Question: I'm deploying an application built with VS 2010 Express edition via ClickOnce.
I have associated some file extensions using the options provided in the Publish section of the project's properties.
When I install the application, the associated file extension icons appear normally in Explorer but, when the user tries to open a file in my application, the associated icons appear blank.

The relative code section is the following:
'''
Dim dialog As New OpenFileDialog
With dialog
.AddExtension = True
.CheckFileExists = True
.CheckPathExists = True
.DefaultExt = "pss"
.FileName = String.Empty
.Filter = "Data files|*.pss|All files (*.*)|*.*"
.FilterIndex = 0
.InitialDirectory = MySettings.SavePath
.Multiselect = False
.ValidateNames = True
If .ShowDialog(Me) = Windows.Forms.DialogResult.OK Then
OpenFile(.FileName)
End If
End With
'''
I was always under the impression that OpenFileDialog is a wrapper for Explorer, but for some reason the icons don't appear correct.
Does anyone have any idea how to correct the problem?
: The behaviour is only relevant to Windows 7. Windows XP behaves normally.
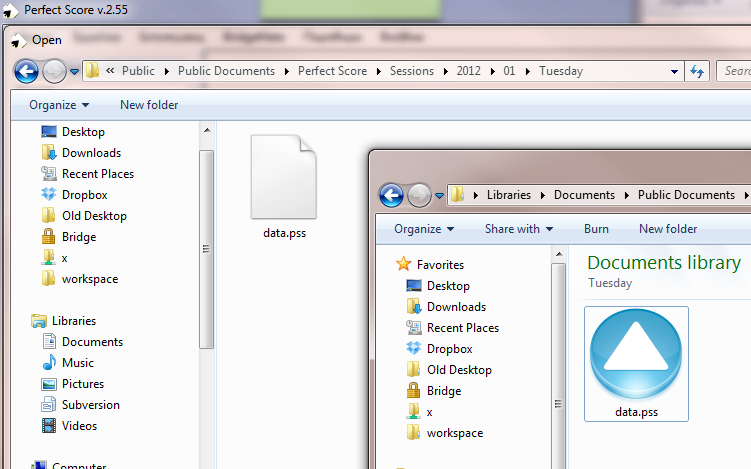
Answer: I forgot to change the included associated icons to:
'''
Build action: Content
Copy to Output Directory: Always
'''
I found this thanks to the manual updates, during which I was getting the error message "Object Reference not set to an instance of an object" during the 'updateCompleted' event.